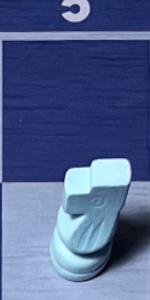
Label: Knight_White